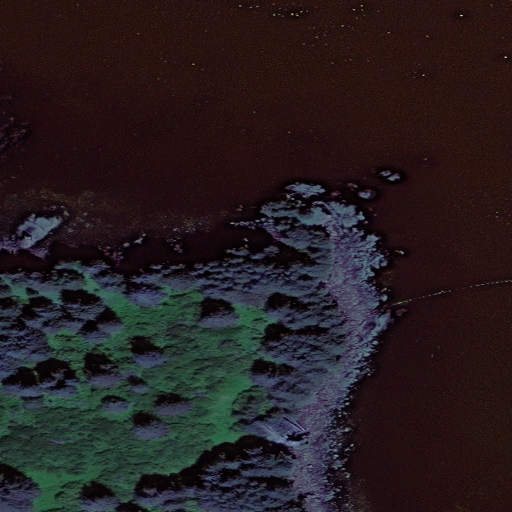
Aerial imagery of cape in Alaska named Kekur Point containing only unknown